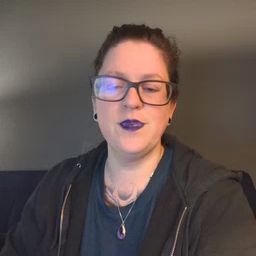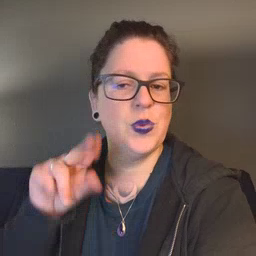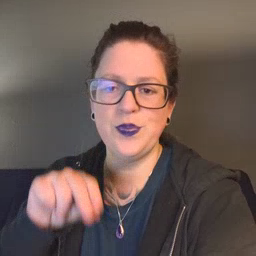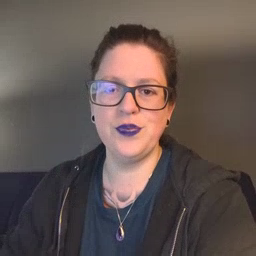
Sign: no